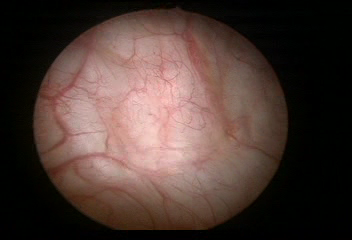
Modality: WLC
Class: Normal mucosa
Bladder cancer association: No